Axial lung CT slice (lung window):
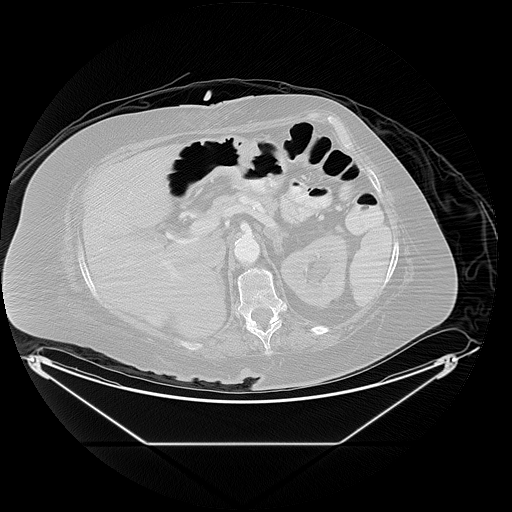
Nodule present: no